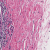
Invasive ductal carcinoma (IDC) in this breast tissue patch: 0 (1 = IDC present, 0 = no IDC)